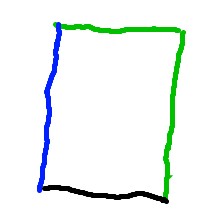
Shape: rectangle